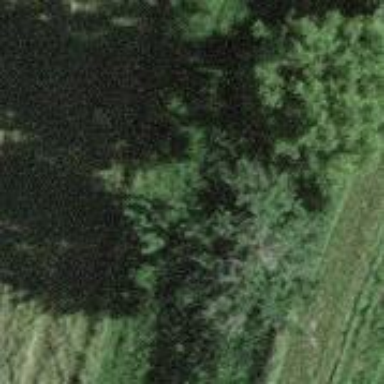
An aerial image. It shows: Single tag "natural: tree."